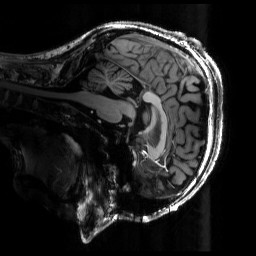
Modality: T1w
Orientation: sagittal
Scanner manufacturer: siemens
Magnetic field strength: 6.98 T
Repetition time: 2.3 s
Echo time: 0.00266 s